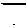
Label: line